Question: I have a one to many relationship as shown in the attached image. I want to list down all the course titles a particular lecturer teaches and the solution i have come up so far is as follows.

'''
NSFetchRequest *request = [[NSFetchRequest alloc] initWithEntityName:@"Lecturer"];
NSMutableSet *courseList = [[NSMutableSet alloc] init];
NSPredicate *predicate = [NSPredicate predicateWithFormat:@"name == 'smith'"];
[request setPredicate:predicate];
NSError *error = nil;
NSArray *lecturers = [self.managedObjectContext executeFetchRequest:request
error:&error];
for (Lecturer *lecturer in lecturers)
{
NSSet *set = lecturer.courses;
for (Course *course in set)
{
[courseList addObject:course.title];
}
}
'''
The courseList object contains all the courses a given lecturer teaches.
IS there a better way to do this using nspredicates alone and not by using 2 for loops ?
Thanks in advance.
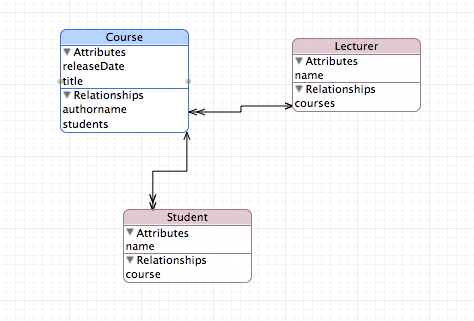
Answer: You can just fetch the Course objects directly, but specifying a different predicate that requires their 'authorname.name' to match:
'''
NSFetchRequest *request = [[NSFetchRequest alloc] initWithEntityName:@"Course"];
NSPredicate *predicate = [NSPredicate predicateWithFormat:@"authorname.name == 'smith'"];
[request setPredicate:predicate];
NSError *error = nil;
NSArray *courseList = [self.managedObjectContext executeFetchRequest:request error:&error];
'''
If you want an array with just the titles, you can then use:
'''
NSArray *courseTitles = [courseList valueForKeyPath:@"title"];
'''